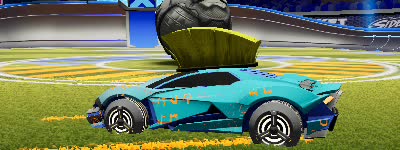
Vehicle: werewolf